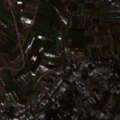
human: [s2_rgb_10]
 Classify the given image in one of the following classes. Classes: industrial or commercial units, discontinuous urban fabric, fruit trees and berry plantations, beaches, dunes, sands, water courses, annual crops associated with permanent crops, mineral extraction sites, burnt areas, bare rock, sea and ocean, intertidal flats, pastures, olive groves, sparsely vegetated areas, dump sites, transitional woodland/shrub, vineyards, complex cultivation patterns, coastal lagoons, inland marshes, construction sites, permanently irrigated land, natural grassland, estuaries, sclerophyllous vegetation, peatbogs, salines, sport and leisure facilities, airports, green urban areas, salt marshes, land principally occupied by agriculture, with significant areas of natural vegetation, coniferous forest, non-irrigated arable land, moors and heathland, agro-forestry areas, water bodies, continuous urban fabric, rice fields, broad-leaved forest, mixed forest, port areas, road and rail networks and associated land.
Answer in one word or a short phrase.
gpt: non-irrigated arable land, complex cultivation patterns, land principally occupied by agriculture, with significant areas of natural vegetation, broad-leaved forest